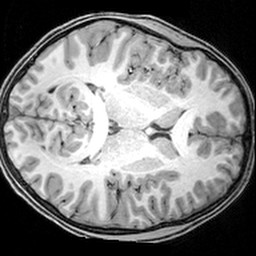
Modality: T1w
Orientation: axial
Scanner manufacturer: siemens
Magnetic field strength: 3 T
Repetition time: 1.9 s
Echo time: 0.00397 s